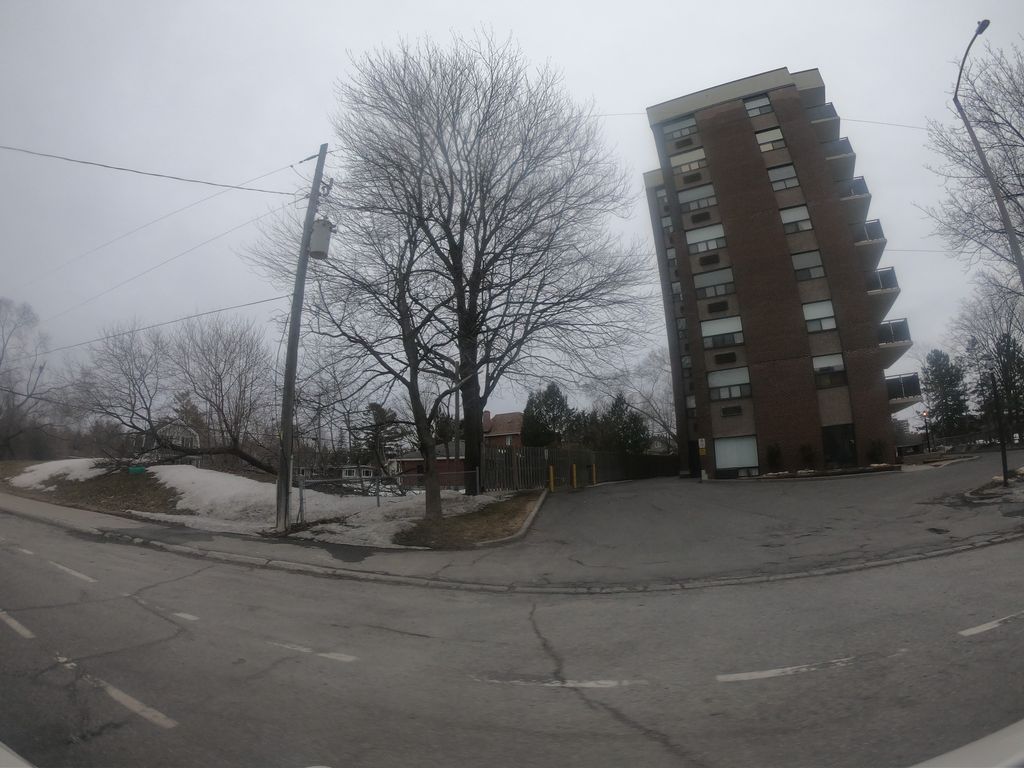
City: ottawa-gatineau